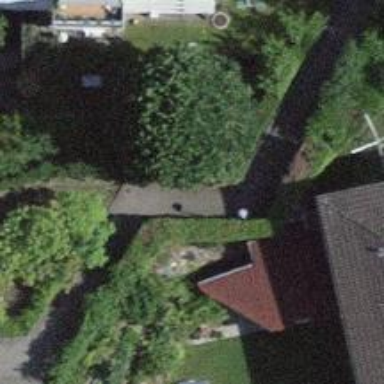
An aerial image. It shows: Footway.